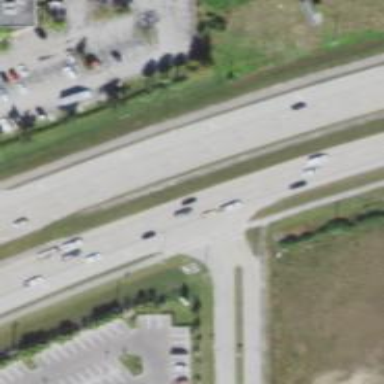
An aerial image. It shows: Asphalt road classified as trunk highway.